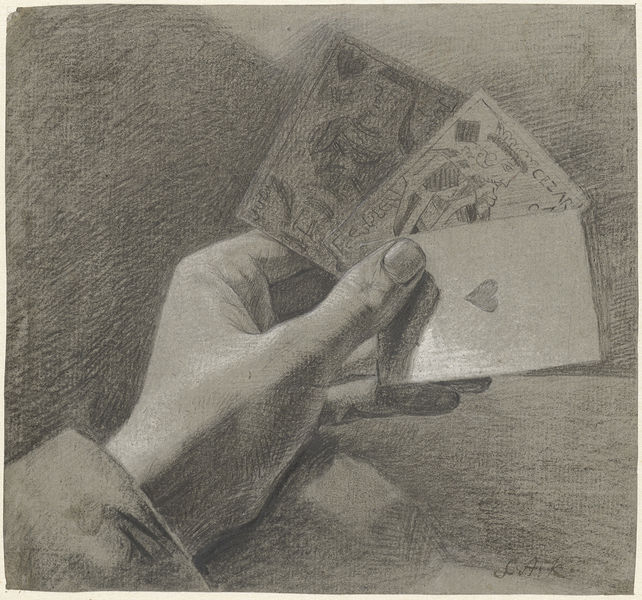
Titel: Hand met drie speelkaarten
Künstler: Simon Andreas Krausz
Standort: Amsterdam
Institution: Rijksmuseum
Schlagwörter: hand, schwarz, skizze, zeichnung, dame, karo, halten, ärmel, blatt, moderne, hands, könig, karten, spiel, radierung, bleistift, herz, skat, spielkarten, herzdame, as, karokönig, cards, herzas, daumen, links